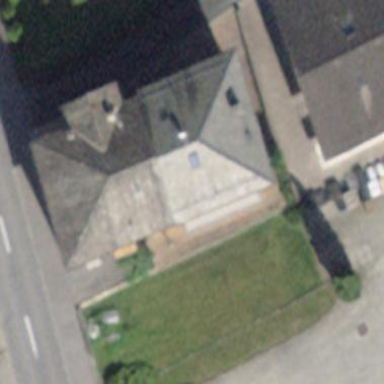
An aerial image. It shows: White building with hipped grey roof.